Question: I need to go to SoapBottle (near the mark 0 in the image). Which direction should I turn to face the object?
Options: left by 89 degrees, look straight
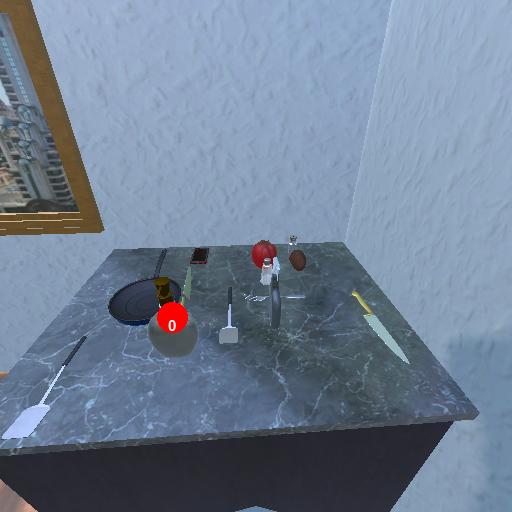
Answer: left by 89 degrees